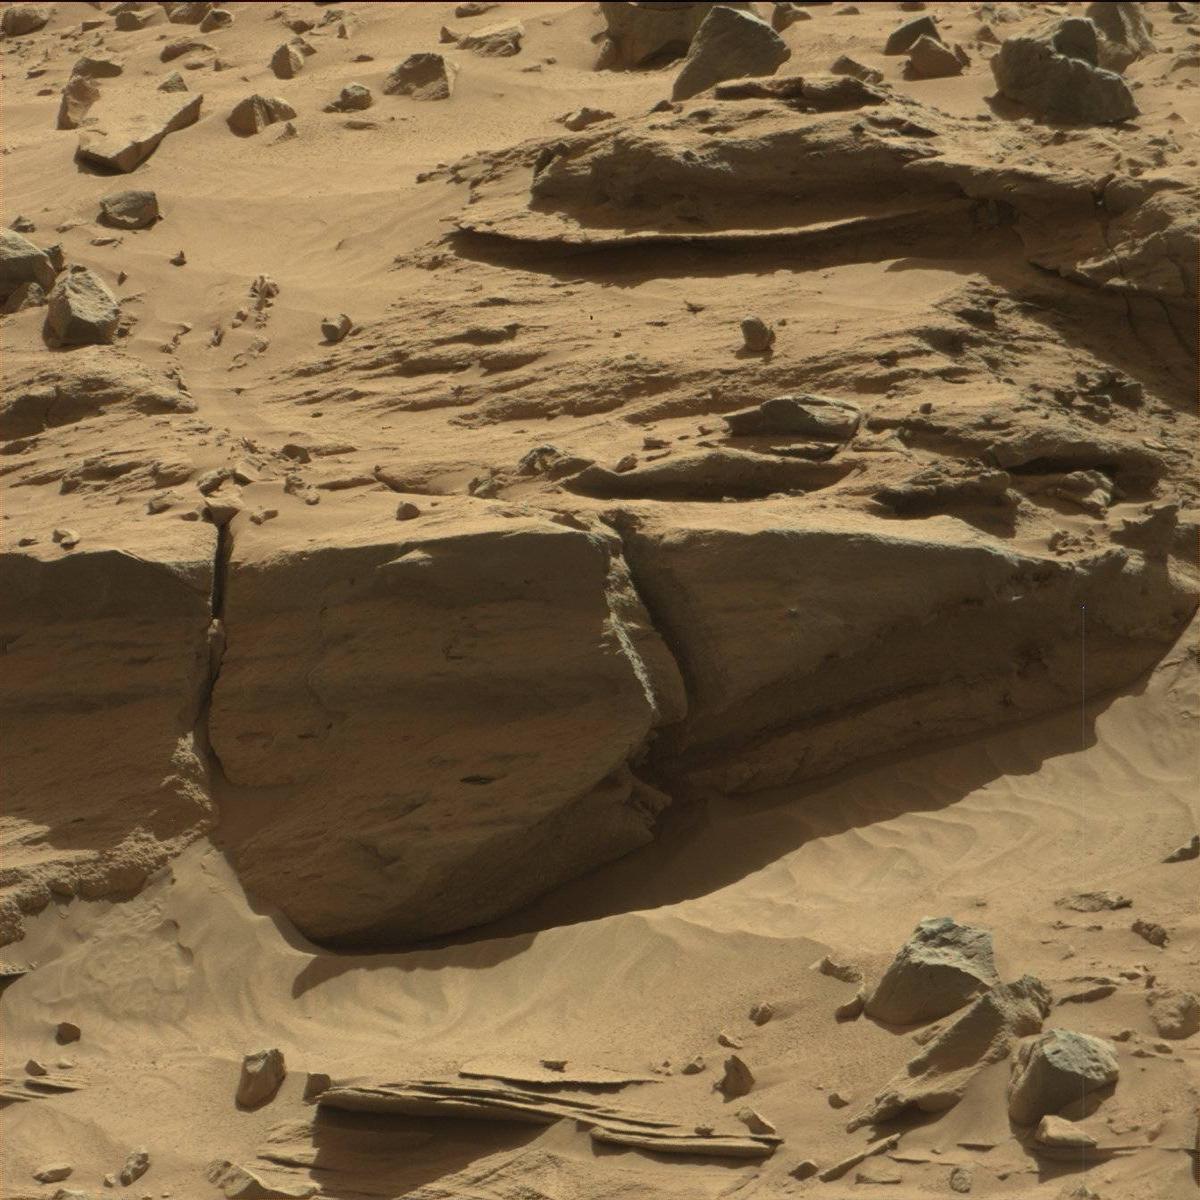
Terrain classes present: Bedrock, Rock, Sand / Soil